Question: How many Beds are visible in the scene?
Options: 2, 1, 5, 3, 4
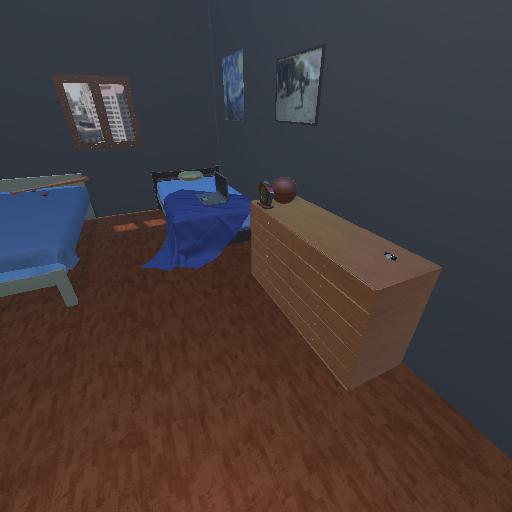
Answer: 2